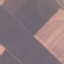
Land use / land cover: AnnualCrop